Question: I have a cell with an UIImage and UILabel inside it:

I have this code for setting up its content, pretty standard stuff:
'''
- (UITableViewCell *)tableView:(UITableView *)tableView cellForRowAtIndexPath:(NSIndexPath *)indexPath
{
static NSString *itemCellID = @"menuItem";
NSString *currentMenuLabel = [self.menuItemStructure objectAtIndex:[indexPath row]];
NSString *currentMenuIcon = [self.menuItemIcon objectAtIndex:[indexPath row]];
MTNLeftMenuItemCell *cell = [self.tableView dequeueReusableCellWithIdentifier:itemCellID];
[cell.leftMenuItemLabel setText:currentMenuLabel];
UIImage *icon = [UIImage imageNamed:currentMenuIcon];
[cell.leftMenuItemIcon setImage:icon];
cell.selectionStyle = UITableViewCellSelectionStyleNone;
return cell;
}
'''
Now what I want to do is change this 'UILabel's' text color when the cell is tapped, sort of like '.cell .label:hover { ... }' in css. This seems rather obvious in retrospect, but the 'UILabel' being the subview of the cell is what confuses me.
How can I do this?
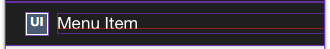
Answer: There is a delegate 'didSelectRowAtIndexPath' method called when cell is being selected
'''
- (void)tableView:(UITableView *)tableView didSelectRowAtIndexPath:(NSIndexPath*)indexPath{
UITableViewCell *cell = [tableView cellForRowAtIndexPath:indexPath]; //Get your cell for selected row
cell.leftMenuItemLabel.textColor = [UIColor redColor];//Configure whatever color you want
}
'''